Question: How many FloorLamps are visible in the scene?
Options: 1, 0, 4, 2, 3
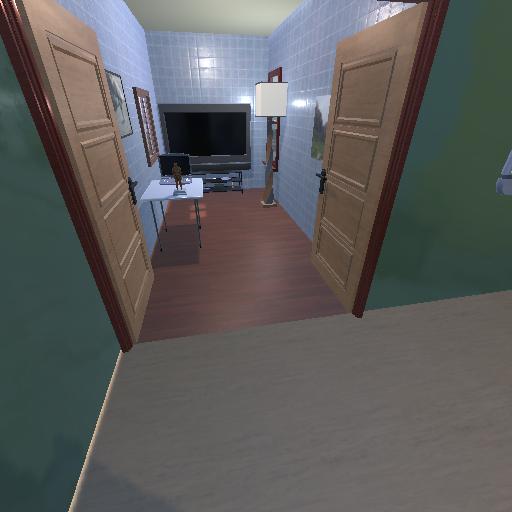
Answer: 1